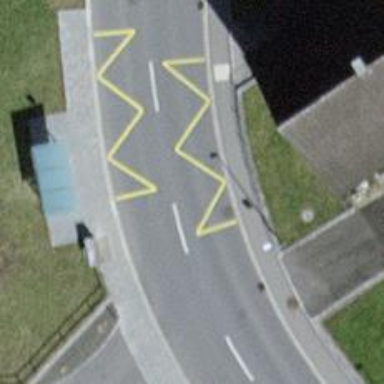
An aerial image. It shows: Public transport stop position.